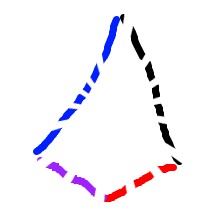
Shape: kite